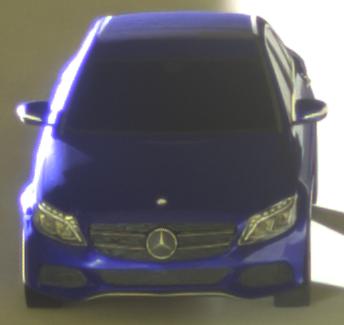
Make: Mercedes-Benz
Model: C 160
Detailed model: C-Class (205) Limousine
Model produced from: 2015/04
Model produced until: 2018/04
Doors: 4
Color: blue
Road condition: dry road
Daytime: night
Contrast: high contrast